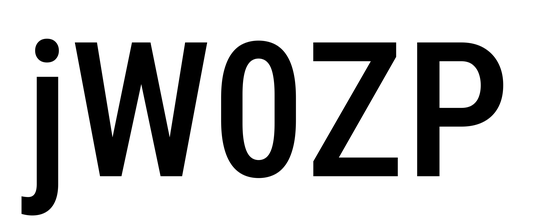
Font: Roboto_Condensed_Medium